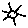
Label: sun